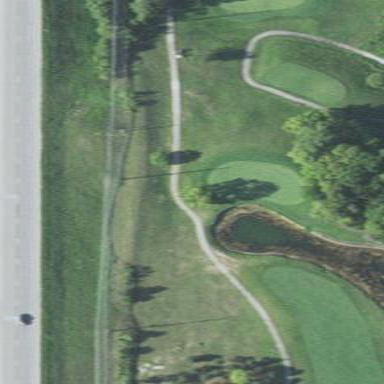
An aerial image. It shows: Rough area in golf course.